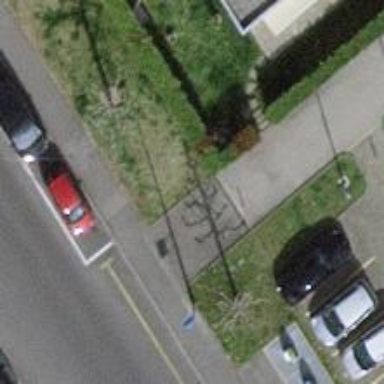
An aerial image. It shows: Bollard.